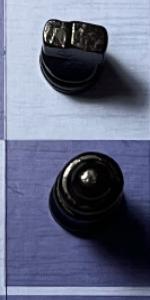
Label: Queen_Black